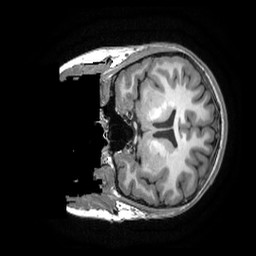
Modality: T1w
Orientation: coronal
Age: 19
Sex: female
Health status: healthy
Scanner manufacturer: ge